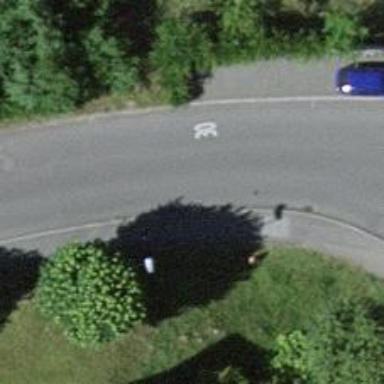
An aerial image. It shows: Sidewalk along the footway.